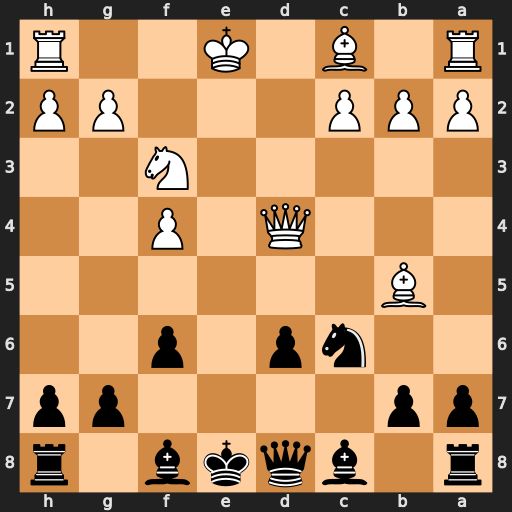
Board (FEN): r1bqkb1r/pp4pp/2np1p2/1B6/3Q1P2/5N2/PPP3PP/R1B1K2R
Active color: b
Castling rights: KQkq
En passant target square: -
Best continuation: Qa5+ Qd2 Qxb5